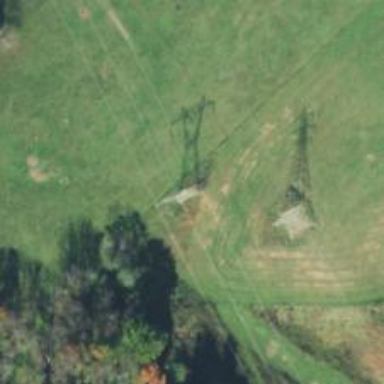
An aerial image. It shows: Lattice structure tower.